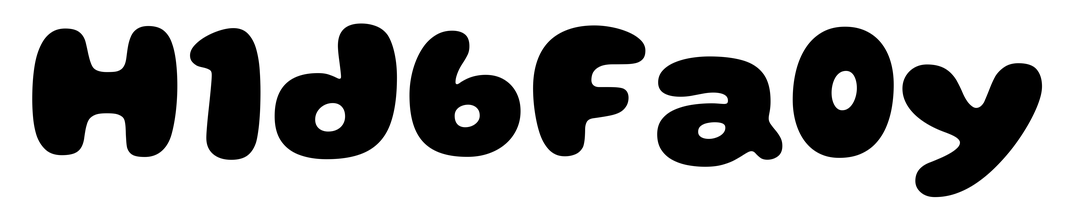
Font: Gluten_ExtraBold